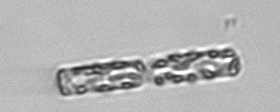
Label: Dactyliosolen_fragilissimus